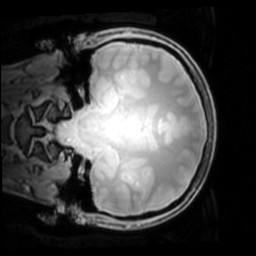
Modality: PDw
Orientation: coronal
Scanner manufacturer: philips
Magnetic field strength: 7 T
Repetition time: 0.008 s
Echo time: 0.001974 s